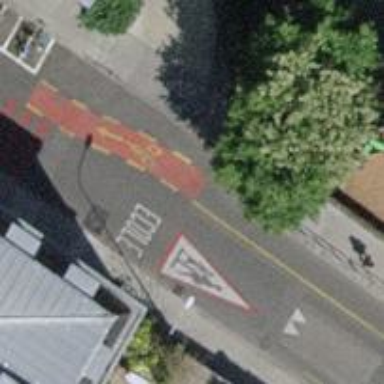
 with opposite lane cycleway on the left."